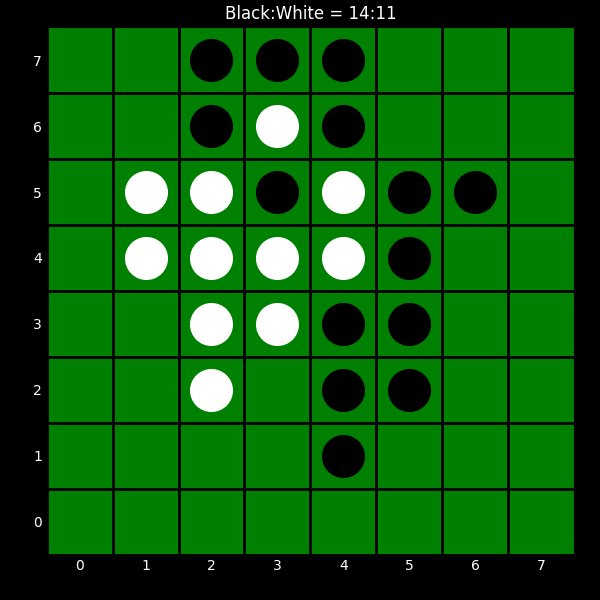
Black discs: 14
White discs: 11